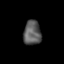
Tissue: lung
Cell type: Epithelial cells
Senescence score: 0.2374
Nuclear area (px): 422
Mean DAPI intensity: 91.671